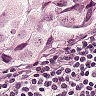
Metastatic tissue present: yes